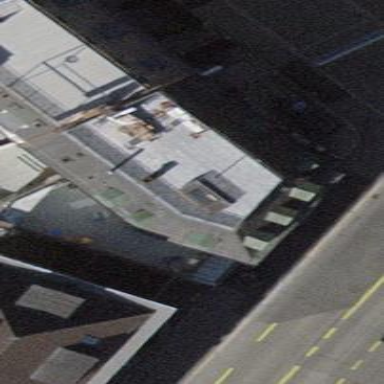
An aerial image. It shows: Part of building.